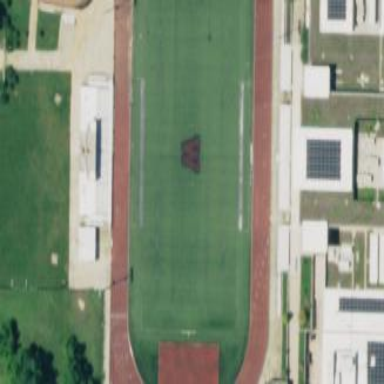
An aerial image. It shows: American football pitch for leisure and sport activities.